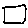
Label: square